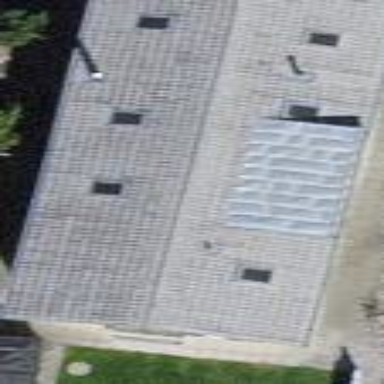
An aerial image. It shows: Building with tiled roof.